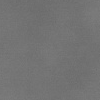
Atmospheric dust classification: dusty